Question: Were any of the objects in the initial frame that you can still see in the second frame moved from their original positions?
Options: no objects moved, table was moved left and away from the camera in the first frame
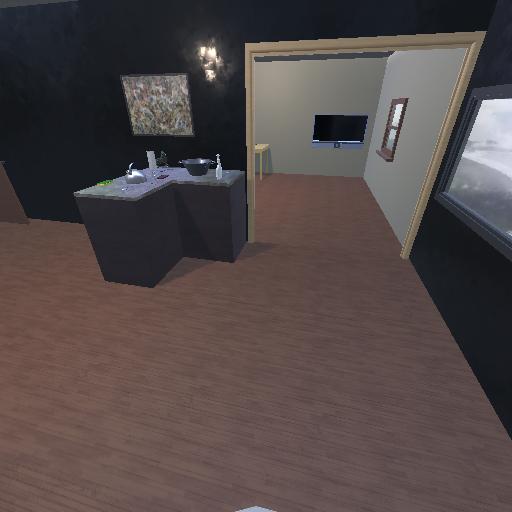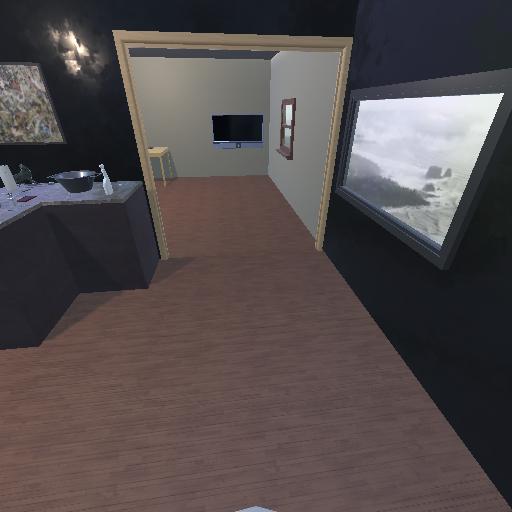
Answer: no objects moved